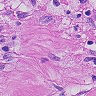
Metastatic tissue present: yes